【题型】解答题　【知识点】平面几何　【难度】easy
超能市新闻速递：昨日$15:40$一架机长$80$米的客机（编号CNS250）在起飞过程中偏离航道，即将撞上正对的一个摩天大楼。据超能航空的斐德文机长回忆技术细节，他当时操纵飞机先朝北偏西$30^\circ$方向急升达到最高点，再朝南偏西$30^\circ$方向急降，机尾擦到大楼楼顶处着火。之后飞机进行了迫降，无乘客伤亡，有惊无险。斐德文机长获得“荣誉机长”称号。

如图是某人用数学模型粗略还原的新闻中的场景，$AB$是垂直于水平地面的大楼，$CD$是平行于水平地面的飞机（$C$是机头），机头仪器显示$B$点的仰角为$\alpha$。根据现场照片，机尾着火时，机头和紧急操作之前的位置处于同一高度。

(1) 根据所给信息在图中作图（不用写答句）。

$^{\textcircled{1}}$ 用虚线作出机头的粗略移动轨迹（标出必要的角度）；

$^{\textcircled{2}}$ 设飞机急降结束时机头、机尾的位置分别为$C'$、$D'$，用实线作出线段$C'D'$，表示紧急操作结束时的飞机位置。

(2) 如图，此人根据事发现场侧面照推算出$\tan\alpha = \frac{1}{2}$，求机头移动轨迹长（$\sqrt{3}$取$1.73$）。
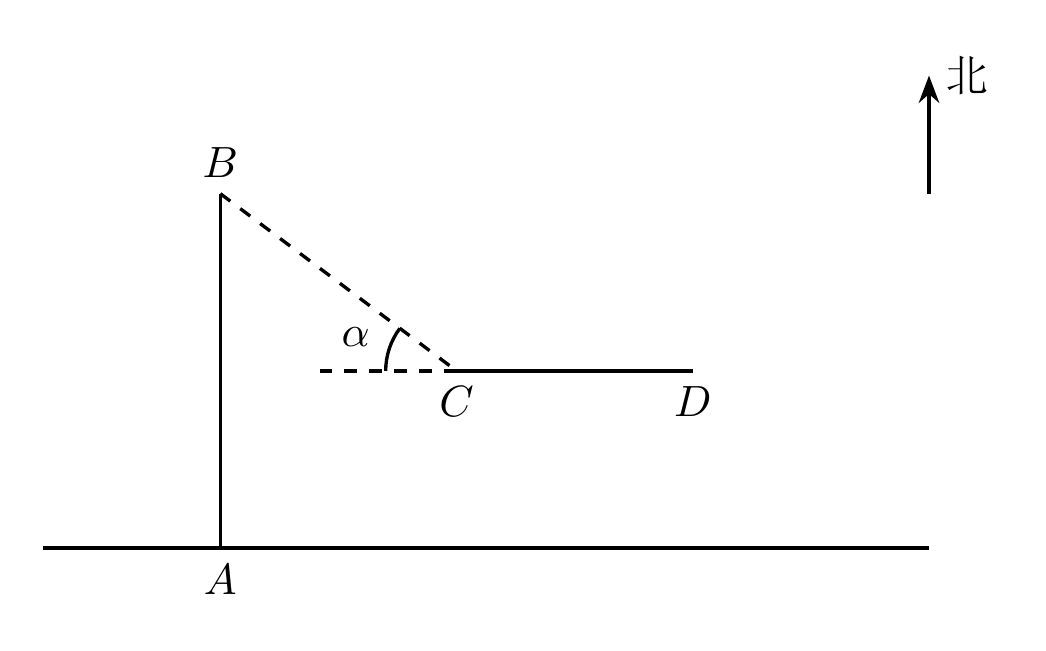
【解答】

【答案】(1) 图象见解析
(2)356.8 米

【分析】本题考查方向角的应用，等边三角形的判定与应用，正切函数的应用：
(1) $^{\textcircled{1}}$ 根据题干描述作图即可；$^{\textcircled{2}}$ 根据题干描述作图即可；
(2) 将机头最高点记为$M$，将$CC'$与$AB$交点记作$H$。根据题意可得$CC' \perp AB$，可证$\triangle MCC'$是等边三角形，利用边角关系即可求出$CC'$，从而求得答案。

【解析】(1) 解：如图即为所求：

(2) 解：将机头最高点记为$M$，将$CC'$与$AB$交点记作$H$。

由题可知$CC' \perp AB$，$\angle ABC' = 30^\circ$，$\angle MCC' = 90^\circ - 30^\circ = 60^\circ$，$\angle CMC' = 60^\circ$，
$\therefore \angle MC'C = 90^\circ - 30^\circ = 60^\circ$，
$\therefore \triangle MCC'$是等边三角形。

易求$C'H = \frac{1}{2}C'D' = 40$（米），$D'H = 40\sqrt{3}$（米），

$\because \tan\alpha = \frac{1}{2}$，
$\therefore CH = 2BH = 2D'H = 80\sqrt{3}$（米），

$\therefore CM = C'M = CC' = C'H + CH = 40 + 80\sqrt{3}$（米），

$\therefore$ 机头移动轨迹长度为$CM + MC' = 80 + 160\sqrt{3} \approx 356.8$（米）。
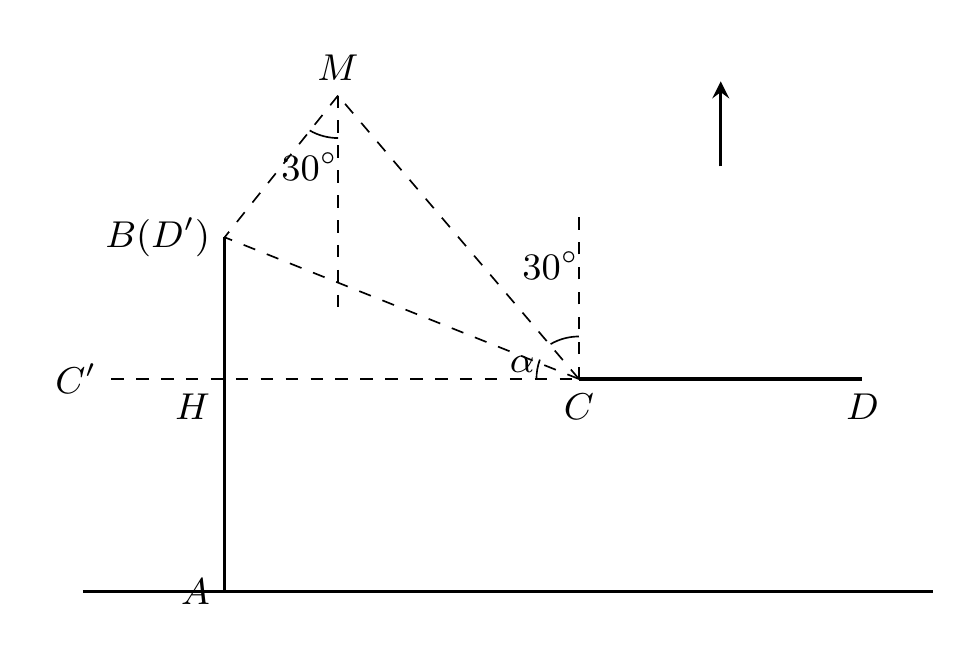